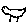
Label: bird